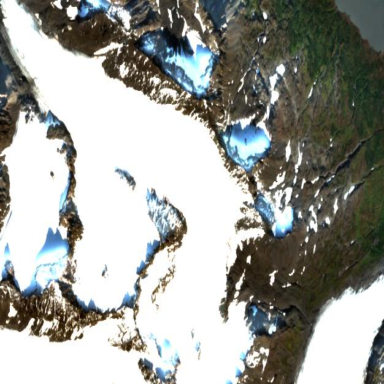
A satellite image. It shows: Majestic glacier in the distance.